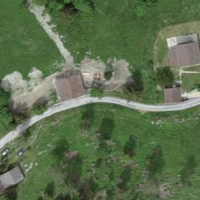
EUNIS habitat code: 55
Species observed at this site:
Corylus avellana